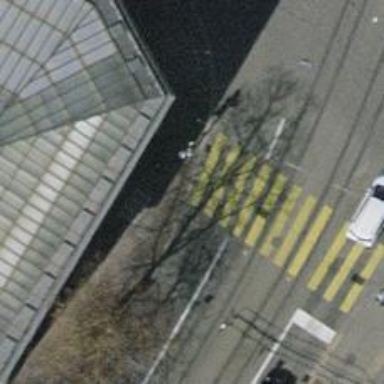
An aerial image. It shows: Kerb serving as barrier.